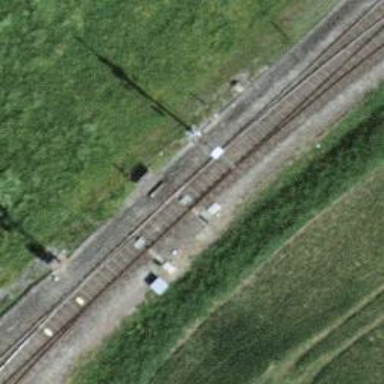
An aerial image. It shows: Railway yard used for servicing trains.